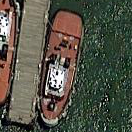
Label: Towing_vessel